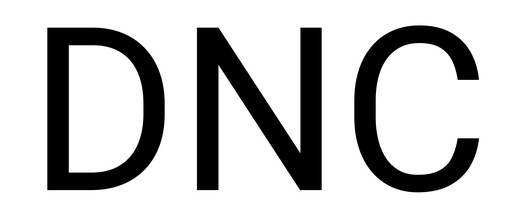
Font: Roboto_Regular